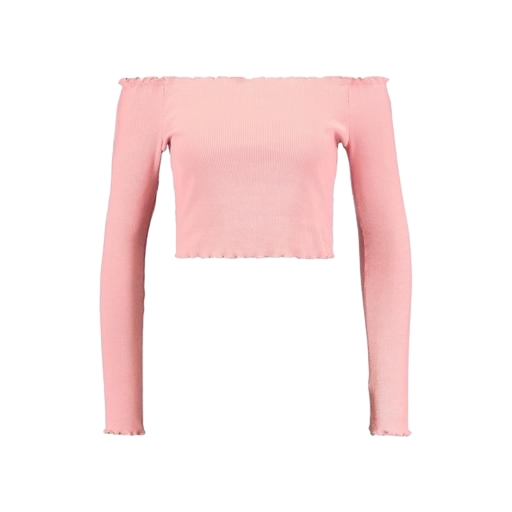
pink long sleeve crop top, pink bardot top, pink crop top, white background